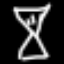
Label: hourglass